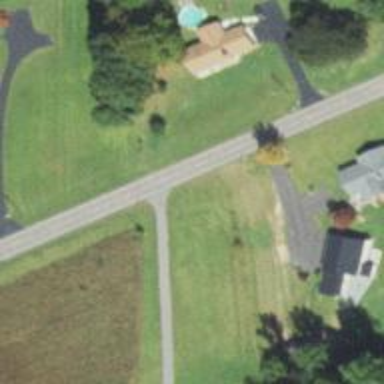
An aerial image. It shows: Residential road.